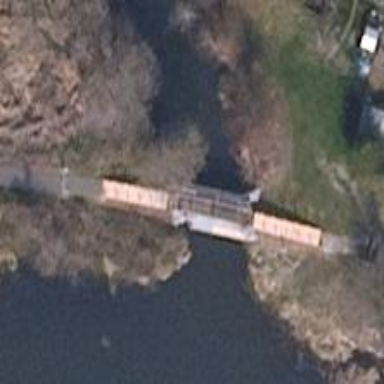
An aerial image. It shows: Path on bridge.